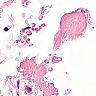
Metastatic tissue present: no